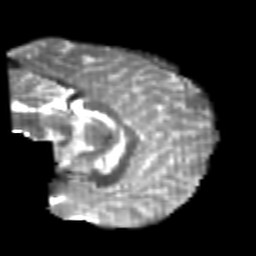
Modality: T2w
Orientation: sagittal
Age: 22
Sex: male
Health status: healthy
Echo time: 0.074 s